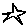
Label: star